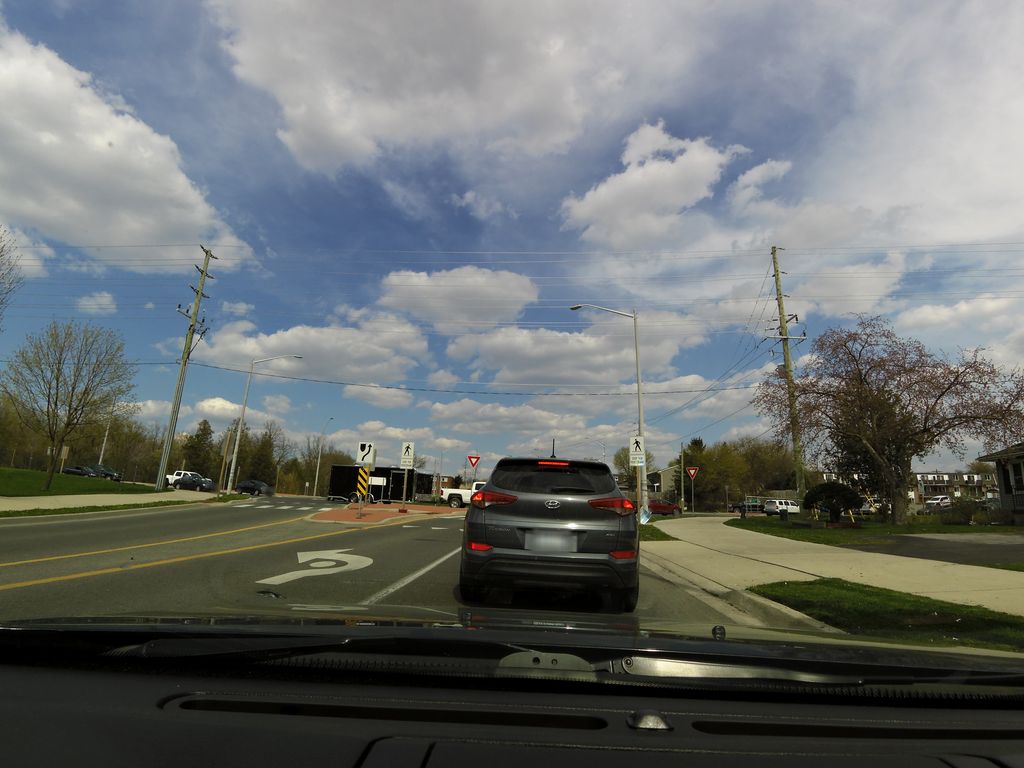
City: kitchener-waterloo